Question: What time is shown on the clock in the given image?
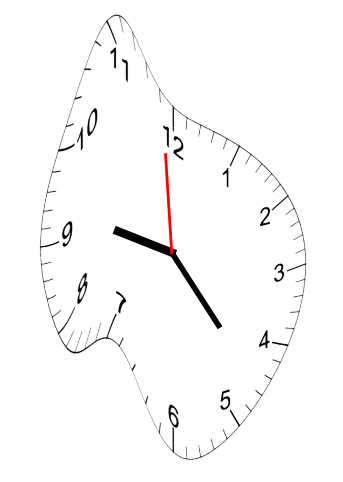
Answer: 09:22:59